Question: I need to get a ruby array in to a javascript array and I'm getting a parse error.
'''
var characters = <%= @poop.to_json %>;
'''
That is how I'm embedding ruby into inline javascript and it's coming up with a parse error. How should I be getting this ruby array into javascript?
I'm embedding this into an .html.erb file so ruby should be getting to the variable before javascript.
This is what safari console is showing:

# Update
I had a form that had three fields js, css, and html respectively so I would put my javascript in a form and then it would put it into the header.
'''
<head>
<%= @game.javascript %>
</head>
'''
So as you can see I was embedding ruby in javascript that was the output of a ruby object so the reason ruby wasn't getting to it first was that it had already got to it and treated the <%= %> just like another string.
Ahh, I up voted you all for the help. Thanks!
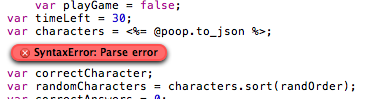
Answer: You're treating a .js file like an .erb file - it's not. JavaScript files aren't parsed by Ruby - anything in 'public' is sent as-is.
One way to get '@poop' into your JavaScript is to have a Rails action that renders json, then load that with XHR.
Alternatively, you could output '@poop' in the HTML template in a '<script>' tag, then load the contents of that script tag from your JavaScript.